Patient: sex M, age 66
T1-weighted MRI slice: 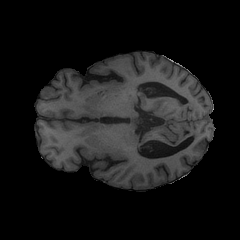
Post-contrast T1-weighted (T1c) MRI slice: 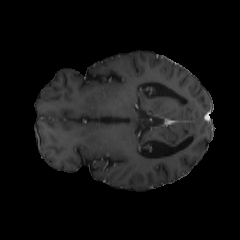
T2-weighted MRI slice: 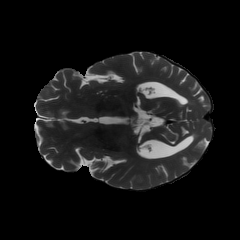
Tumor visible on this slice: yes
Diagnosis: Glioblastoma, IDH-wildtype
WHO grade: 4